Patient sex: F
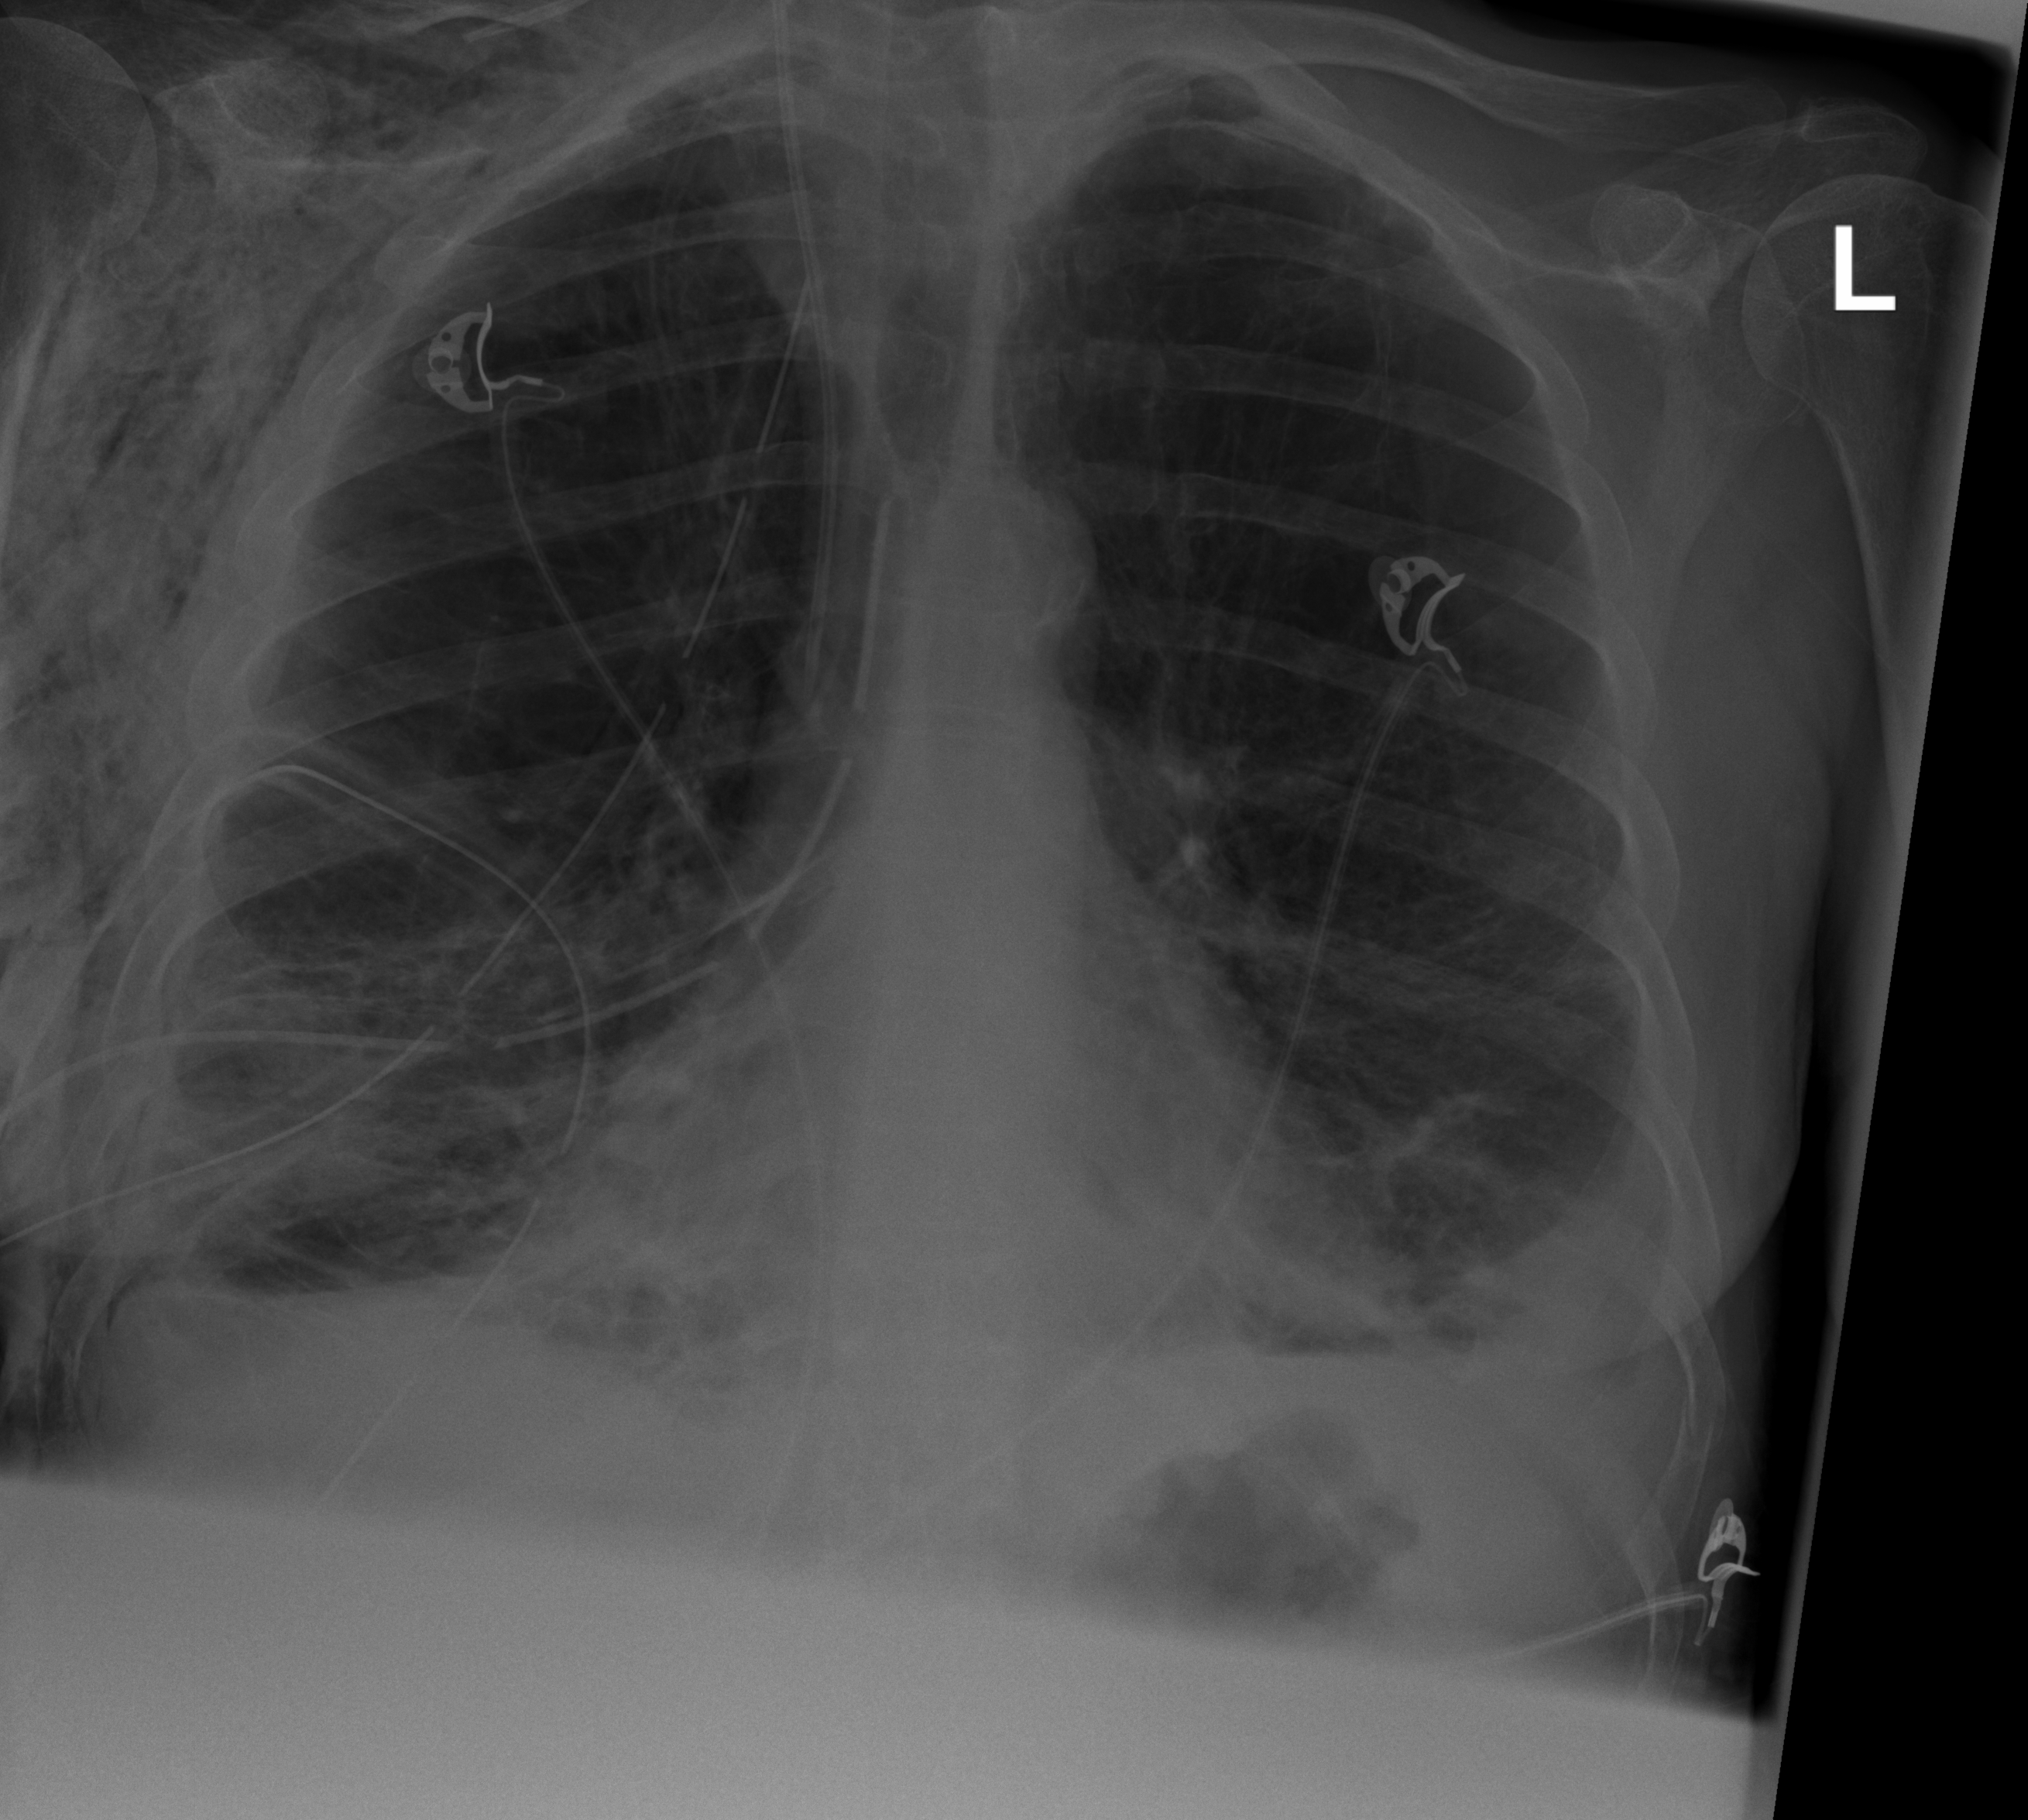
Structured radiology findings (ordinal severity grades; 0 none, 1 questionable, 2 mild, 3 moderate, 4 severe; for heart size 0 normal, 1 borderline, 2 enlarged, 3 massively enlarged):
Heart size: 0
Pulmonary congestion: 0
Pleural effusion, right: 2
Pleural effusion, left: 2
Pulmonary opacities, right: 2
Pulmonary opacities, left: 2
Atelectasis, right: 3
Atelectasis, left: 2